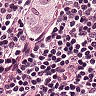
Metastatic tissue present: yes